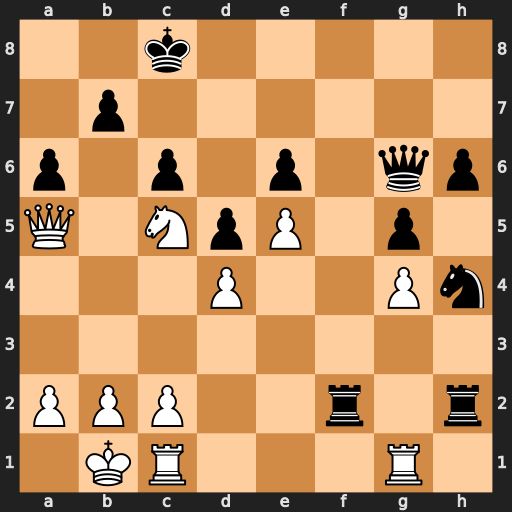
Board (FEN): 2k5/1p6/p1p1p1qp/Q1NpP1p1/3P2Pn/8/PPP2r1r/1KR3R1
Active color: w
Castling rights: -
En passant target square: -
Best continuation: Qb6 Qg7 Qa7 Qc7 Nxe6